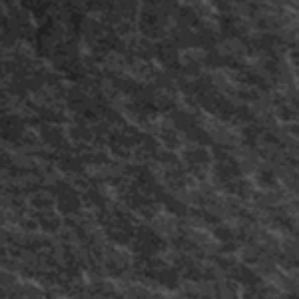
Label: frost